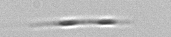
Label: Leptocylindrus